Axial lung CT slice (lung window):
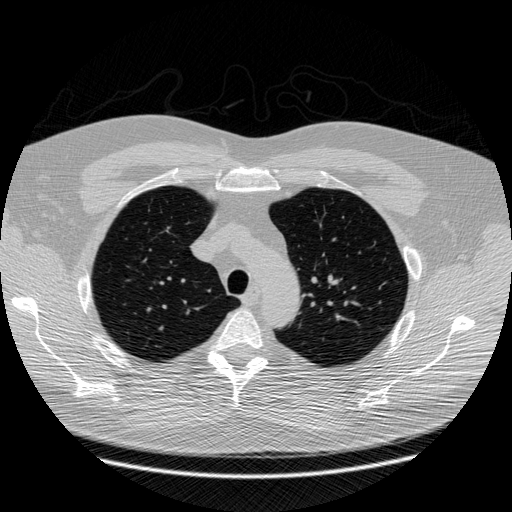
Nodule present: no